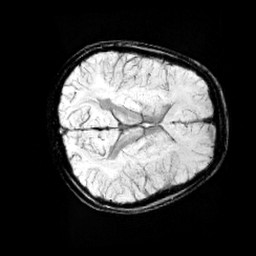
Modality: minIP
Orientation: axial
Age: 11
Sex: male
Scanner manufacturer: siemens
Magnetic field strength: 3 T
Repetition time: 0.027 s
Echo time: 0.02 s